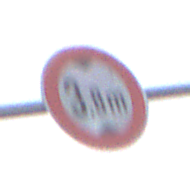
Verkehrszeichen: TatsaechlicheHoehe
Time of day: MorningAfternoon
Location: Outdoor (Suburban)
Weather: Overcast
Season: NotSpecified
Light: Natural